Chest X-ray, PA view. Patient: 49 years old, sex F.
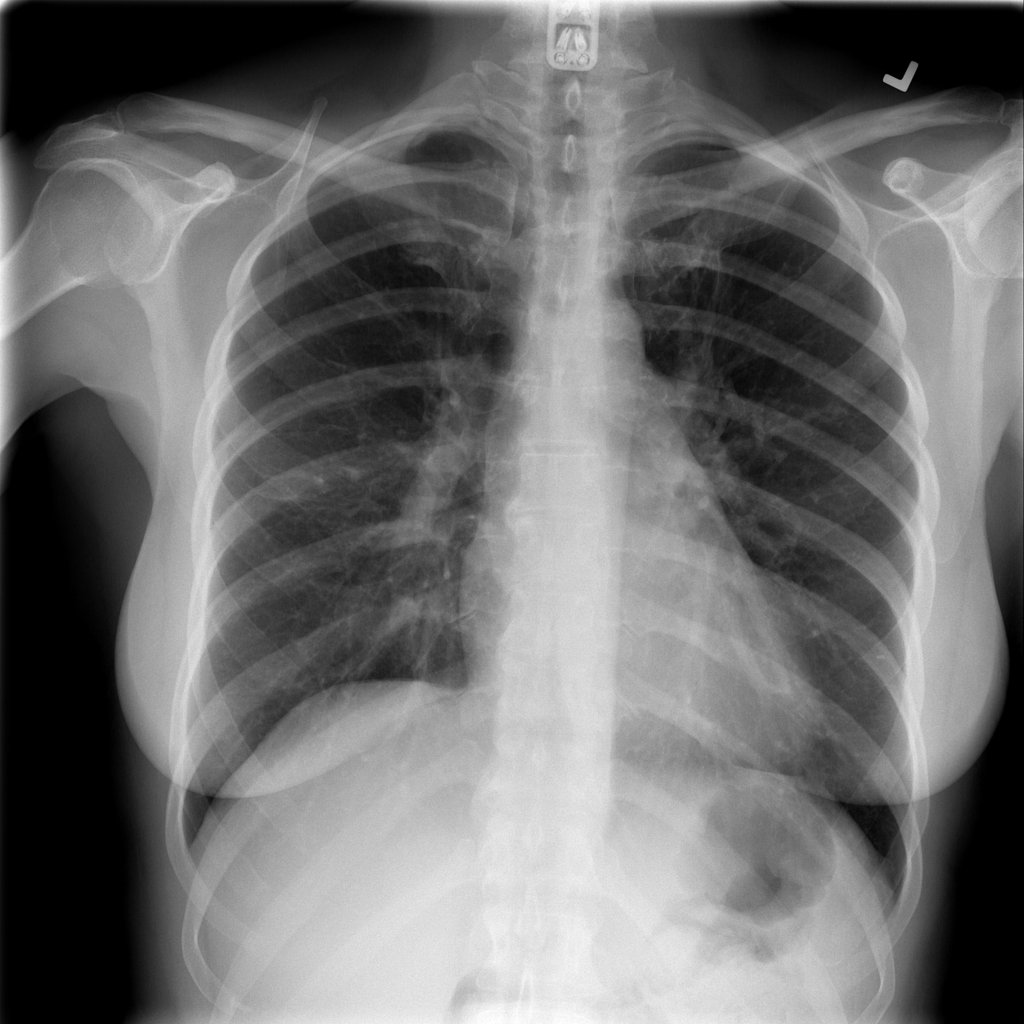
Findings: No Finding